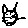
Label: cat